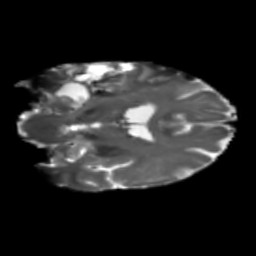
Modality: T2w
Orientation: coronal
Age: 58
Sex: female
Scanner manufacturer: siemens
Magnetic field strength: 3 T
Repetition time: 5.25 s
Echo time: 0.08 s